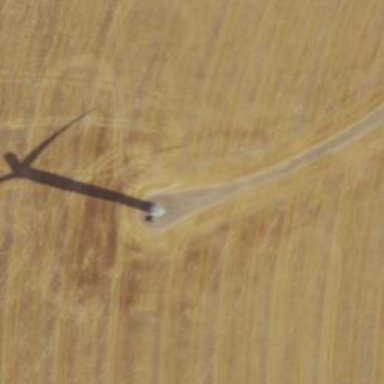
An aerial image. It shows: Wind generator powered by horizontal-axis wind turbine.